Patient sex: F
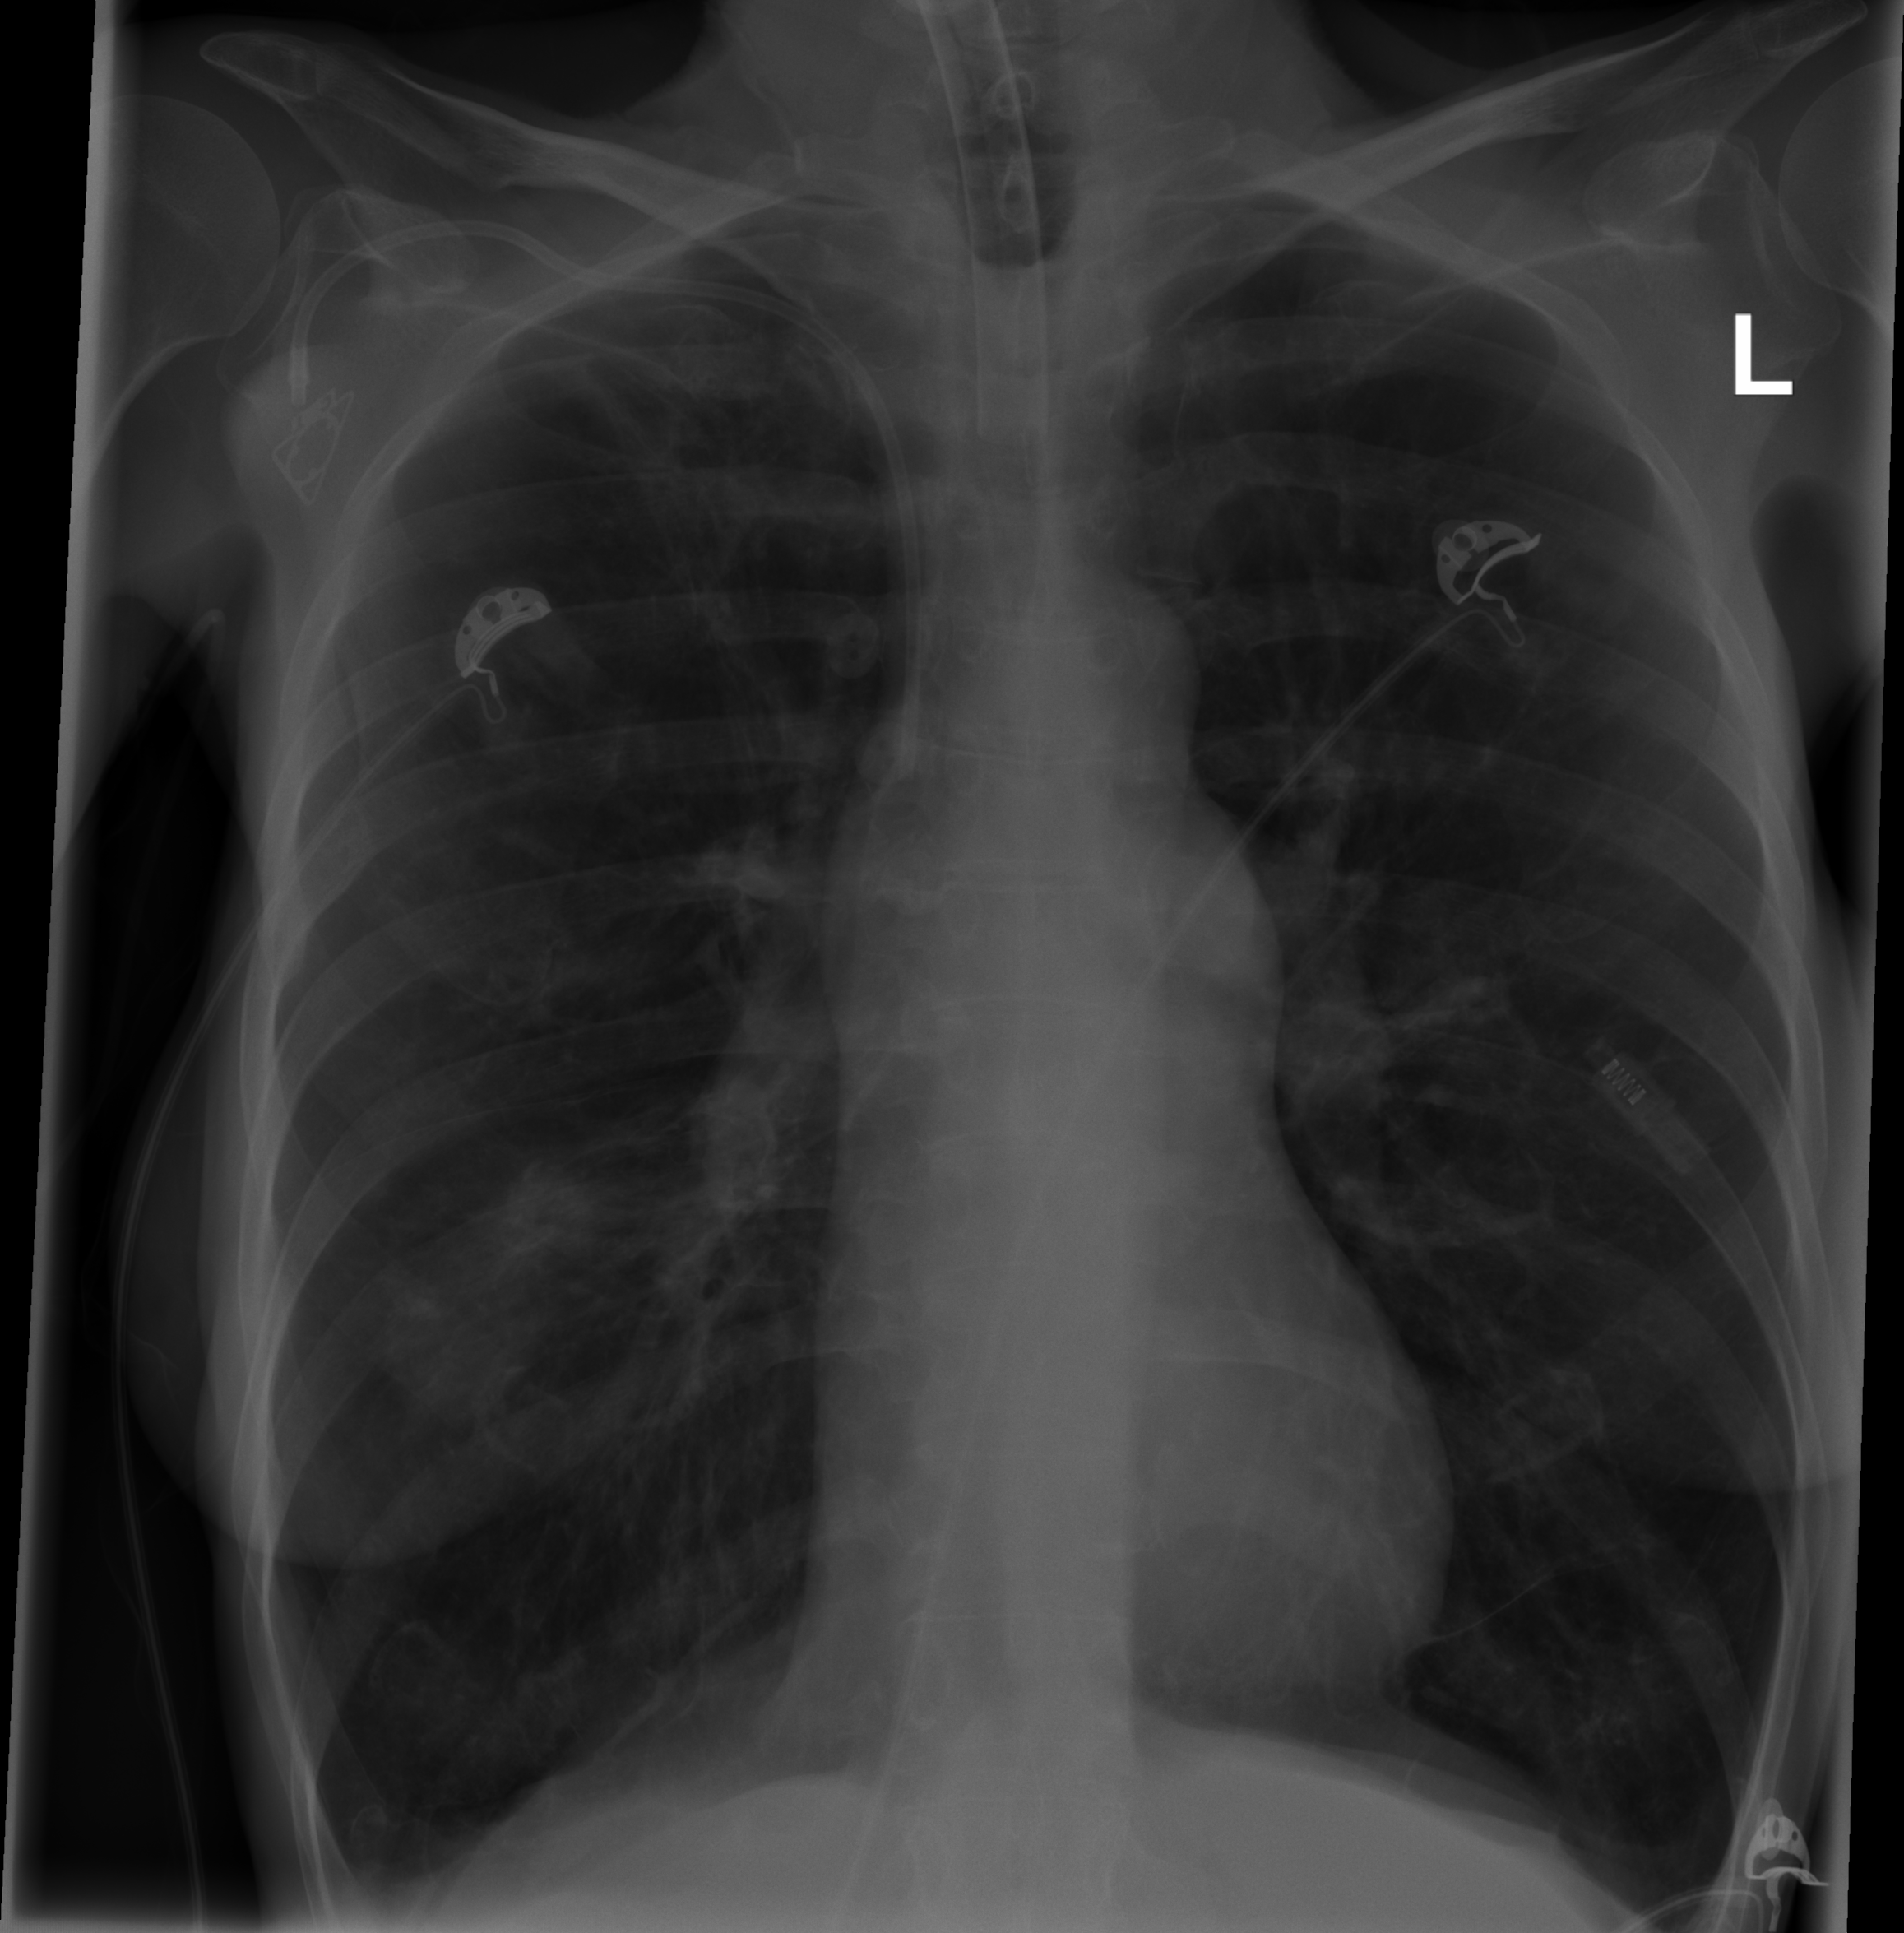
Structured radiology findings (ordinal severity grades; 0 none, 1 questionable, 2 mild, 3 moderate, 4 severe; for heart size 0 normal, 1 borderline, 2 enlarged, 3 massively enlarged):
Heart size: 0
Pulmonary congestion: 0
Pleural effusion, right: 0
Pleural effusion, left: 0
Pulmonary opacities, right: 2
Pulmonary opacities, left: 0
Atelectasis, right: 0
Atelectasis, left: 0